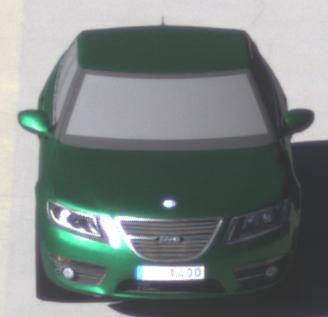
Make: Saab
Model: 5-Sep
Detailed model: 9-5 1.6T
Model produced from: 2010/06
Model produced until: 2011/12
Doors: 4
Color: green
Road condition: dry road
Daytime: morning or afternoon
Contrast: high contrast